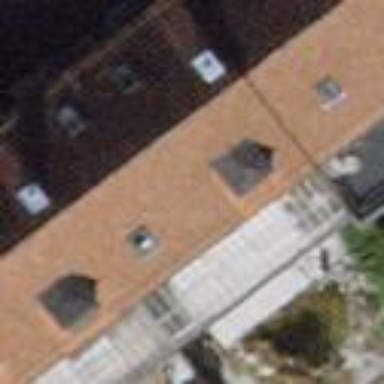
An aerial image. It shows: Gabled house with tile roof.